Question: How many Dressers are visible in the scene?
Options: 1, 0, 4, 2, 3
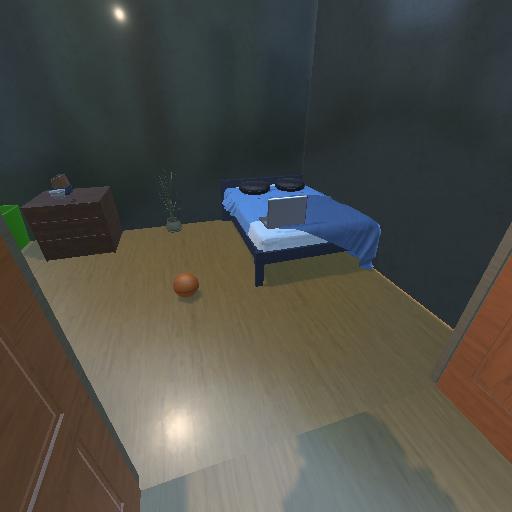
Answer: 1